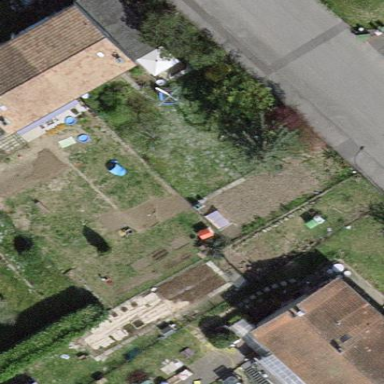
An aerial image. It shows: Garden surrounded by fence.